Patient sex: M
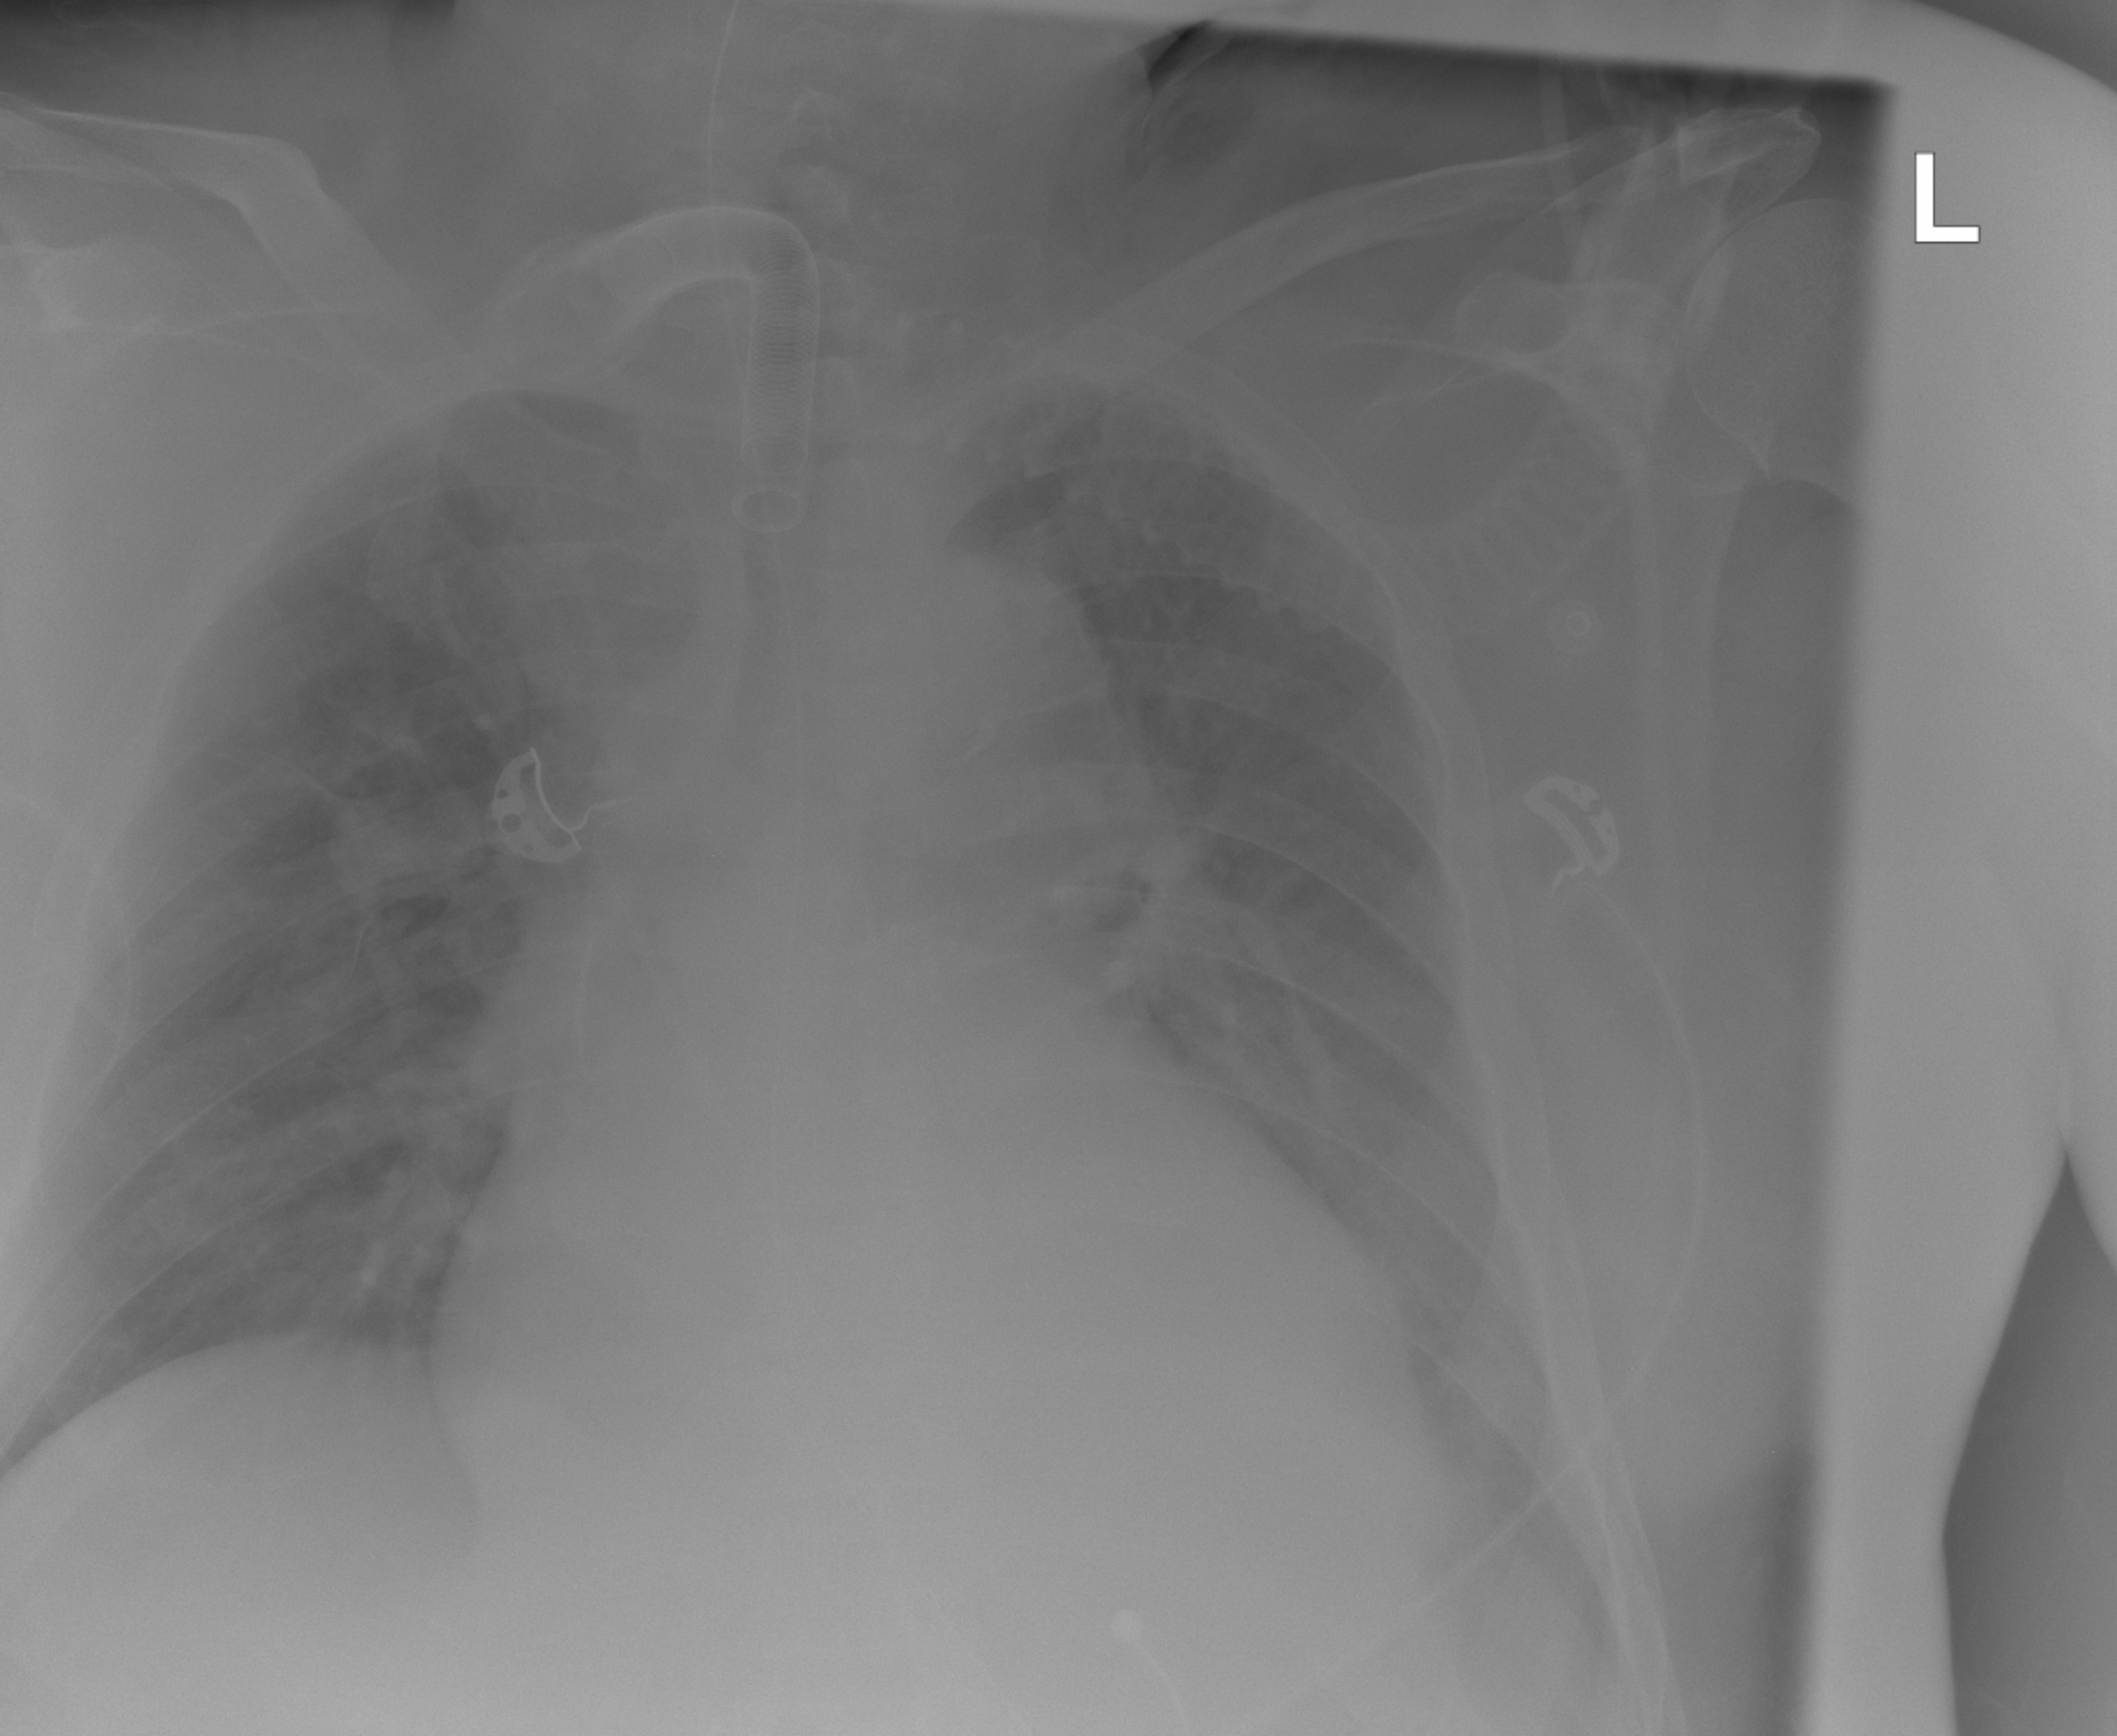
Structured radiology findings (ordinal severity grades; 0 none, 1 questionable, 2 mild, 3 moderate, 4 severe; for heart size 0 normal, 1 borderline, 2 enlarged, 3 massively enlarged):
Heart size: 2
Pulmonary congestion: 0
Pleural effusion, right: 0
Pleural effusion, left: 1
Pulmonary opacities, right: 0
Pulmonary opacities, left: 0
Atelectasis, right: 0
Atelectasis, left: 2